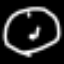
Label: clock